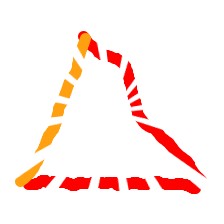
Shape: triangle